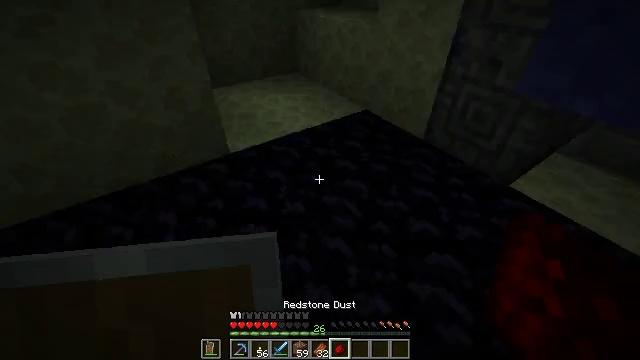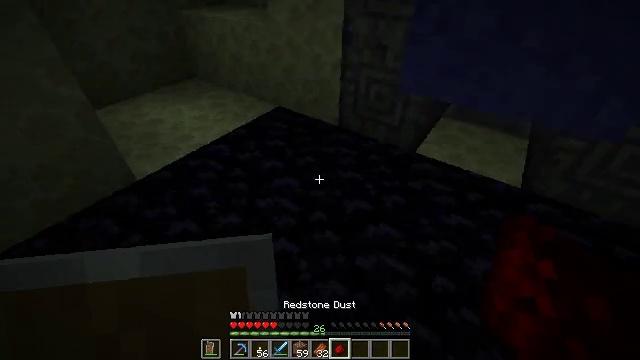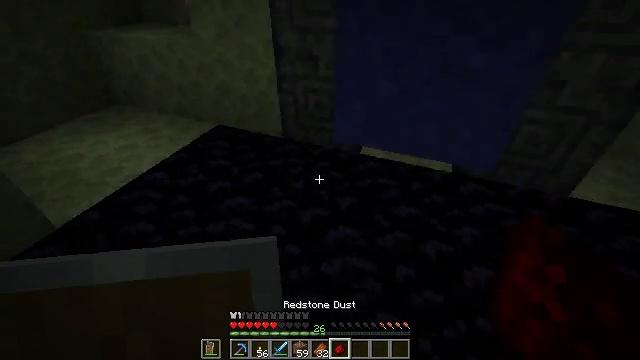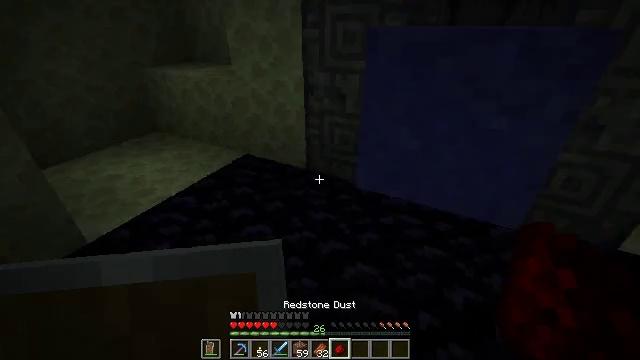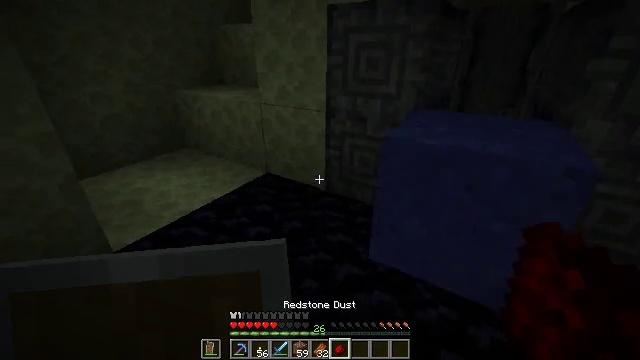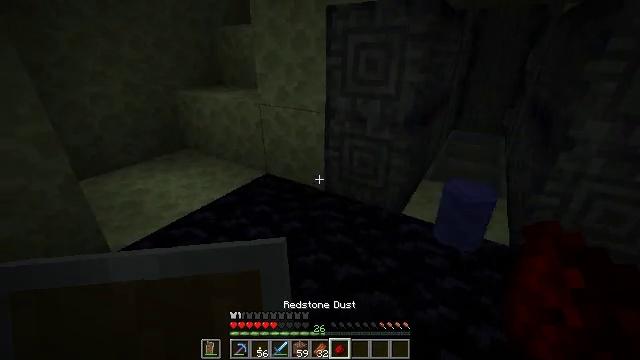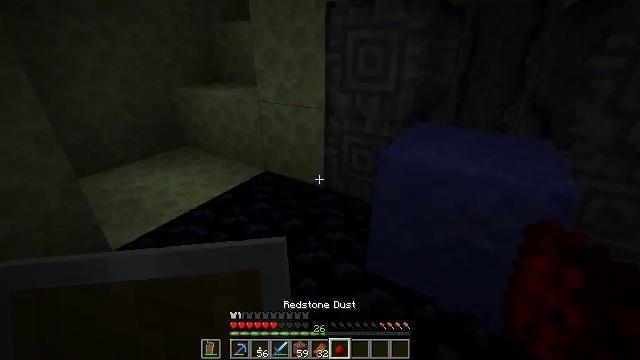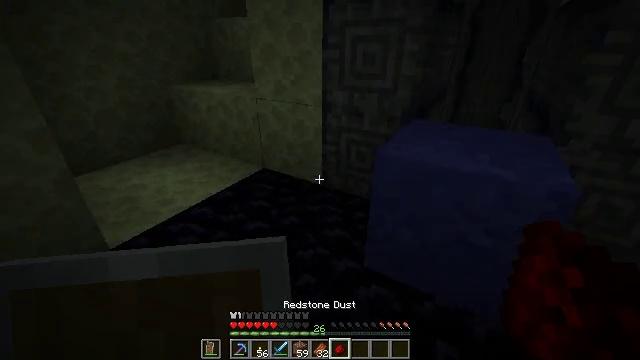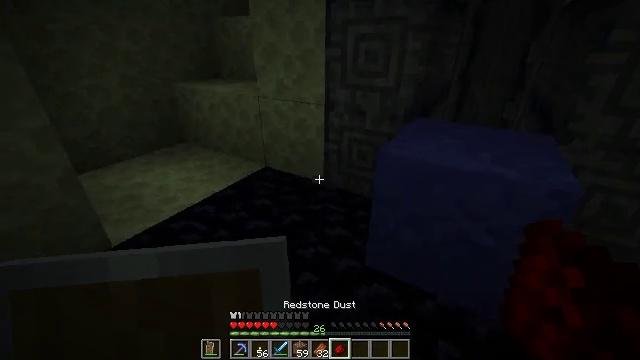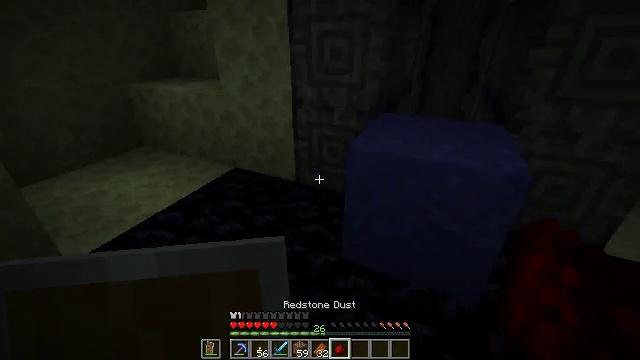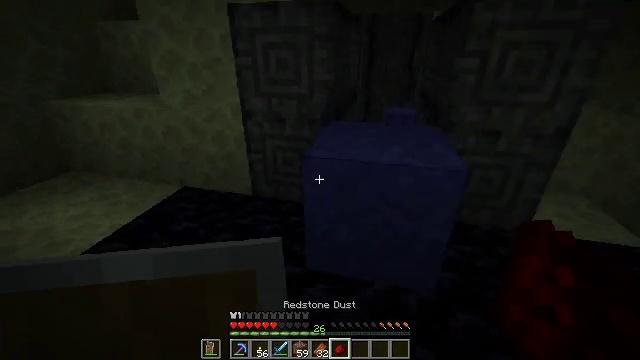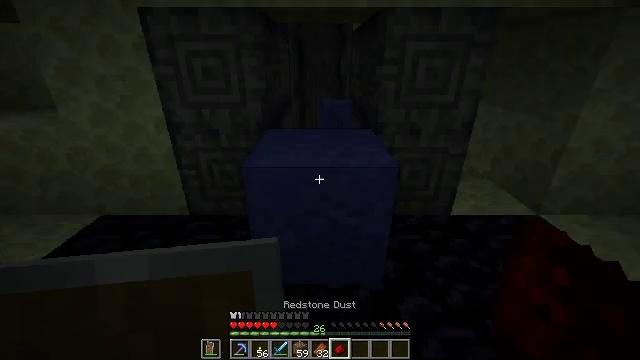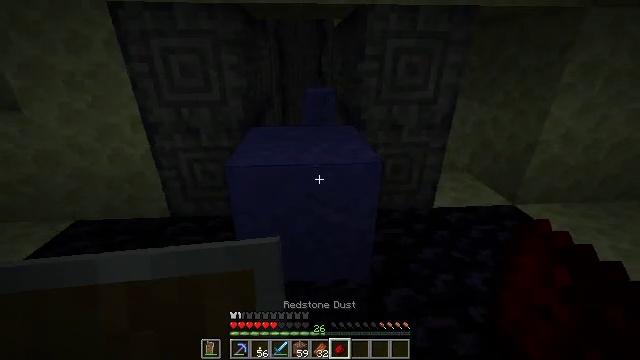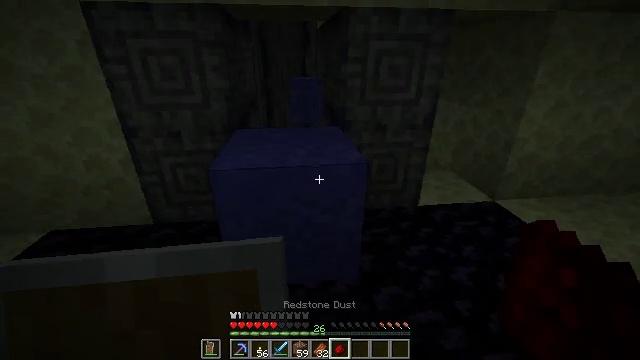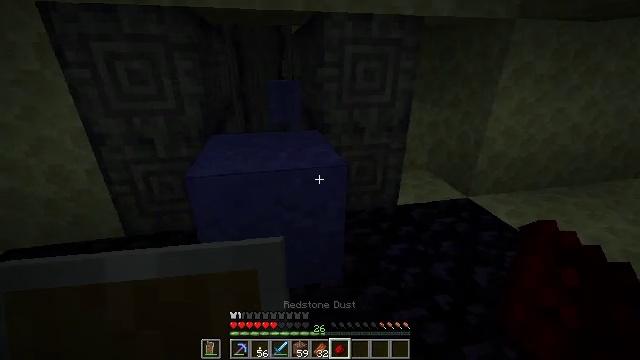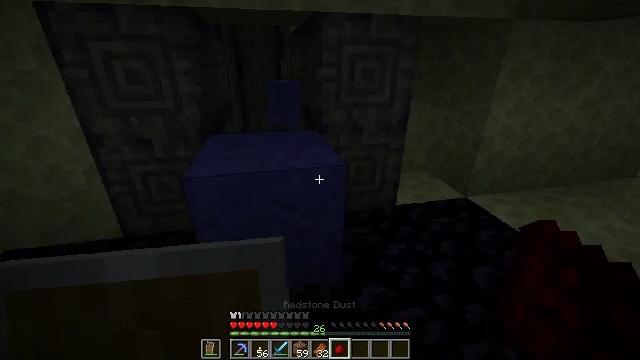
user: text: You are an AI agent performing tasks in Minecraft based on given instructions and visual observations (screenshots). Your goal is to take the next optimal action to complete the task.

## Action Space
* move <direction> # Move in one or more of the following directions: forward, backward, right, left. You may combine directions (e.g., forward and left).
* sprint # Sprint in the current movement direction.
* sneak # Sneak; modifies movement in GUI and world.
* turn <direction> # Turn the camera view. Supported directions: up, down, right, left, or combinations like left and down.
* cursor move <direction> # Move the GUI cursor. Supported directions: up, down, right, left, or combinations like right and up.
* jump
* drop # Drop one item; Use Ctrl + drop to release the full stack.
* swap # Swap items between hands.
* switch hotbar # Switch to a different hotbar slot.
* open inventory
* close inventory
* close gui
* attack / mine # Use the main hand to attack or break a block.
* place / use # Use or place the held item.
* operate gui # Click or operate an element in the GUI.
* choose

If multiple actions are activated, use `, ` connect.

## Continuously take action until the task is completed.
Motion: motion action
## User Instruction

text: Dig up the blue concrete powder.
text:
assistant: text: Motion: turn right
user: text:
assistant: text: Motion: turn right and up
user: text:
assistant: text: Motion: turn left and up
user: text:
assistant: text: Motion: turn left and up
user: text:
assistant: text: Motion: no_op
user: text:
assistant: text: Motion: no_op
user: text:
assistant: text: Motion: no_op
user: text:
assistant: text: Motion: no_op
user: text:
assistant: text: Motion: turn right
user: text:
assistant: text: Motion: turn right and up
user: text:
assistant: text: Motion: turn right and up
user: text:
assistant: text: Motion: turn right
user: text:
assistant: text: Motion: turn right
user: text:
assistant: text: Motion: turn right
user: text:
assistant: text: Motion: no_op
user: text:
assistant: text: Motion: no_op
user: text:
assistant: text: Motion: no_op
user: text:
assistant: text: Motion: turn down
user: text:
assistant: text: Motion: move forward, turn left and down
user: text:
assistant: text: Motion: move forward, turn left and down
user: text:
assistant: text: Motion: move forward, turn down
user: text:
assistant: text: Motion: move forward, turn down
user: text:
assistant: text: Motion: move forward, turn down
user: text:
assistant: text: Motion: move forward and move right, turn down
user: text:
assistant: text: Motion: move forward and move right, turn left and down
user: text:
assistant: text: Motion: move forward and move right, turn left and down
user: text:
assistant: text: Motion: move forward and move right, turn left and down
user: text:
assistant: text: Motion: move forward and move right, turn left
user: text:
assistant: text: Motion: move right, turn left
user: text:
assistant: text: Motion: turn left